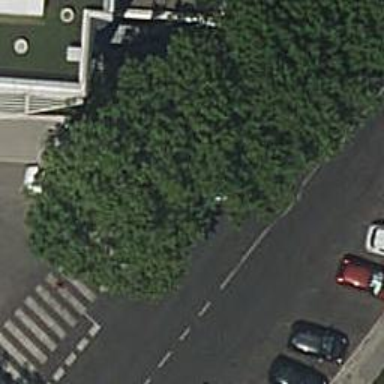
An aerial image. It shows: Taxi stand.